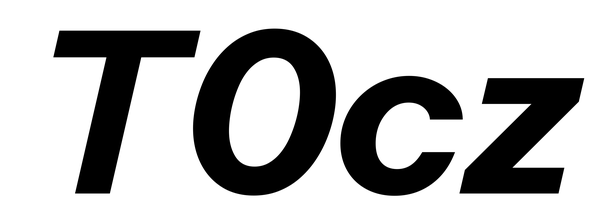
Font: InstrumentSans-Italic_Bold_Italic